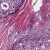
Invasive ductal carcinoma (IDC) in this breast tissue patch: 0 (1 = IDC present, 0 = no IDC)